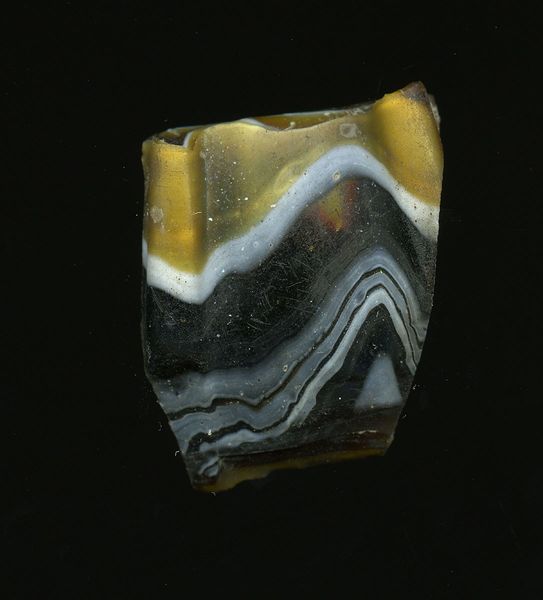
Titel: Fragment einer Rippenschale
Standort: Hamburg
Institution: Museum für Kunst und Gewerbe Hamburg
Schlagwörter: glas, antike, geschnitten, kaiserzeit, gepresst, aufbewahrung, schankgeschirr, gefäß, behälter, frühe kaiserzeit, prinzipat, römische, mittlere, späte